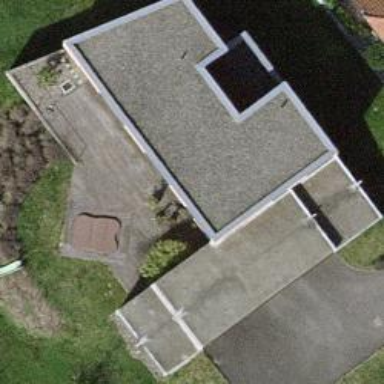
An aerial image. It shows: Simple house.